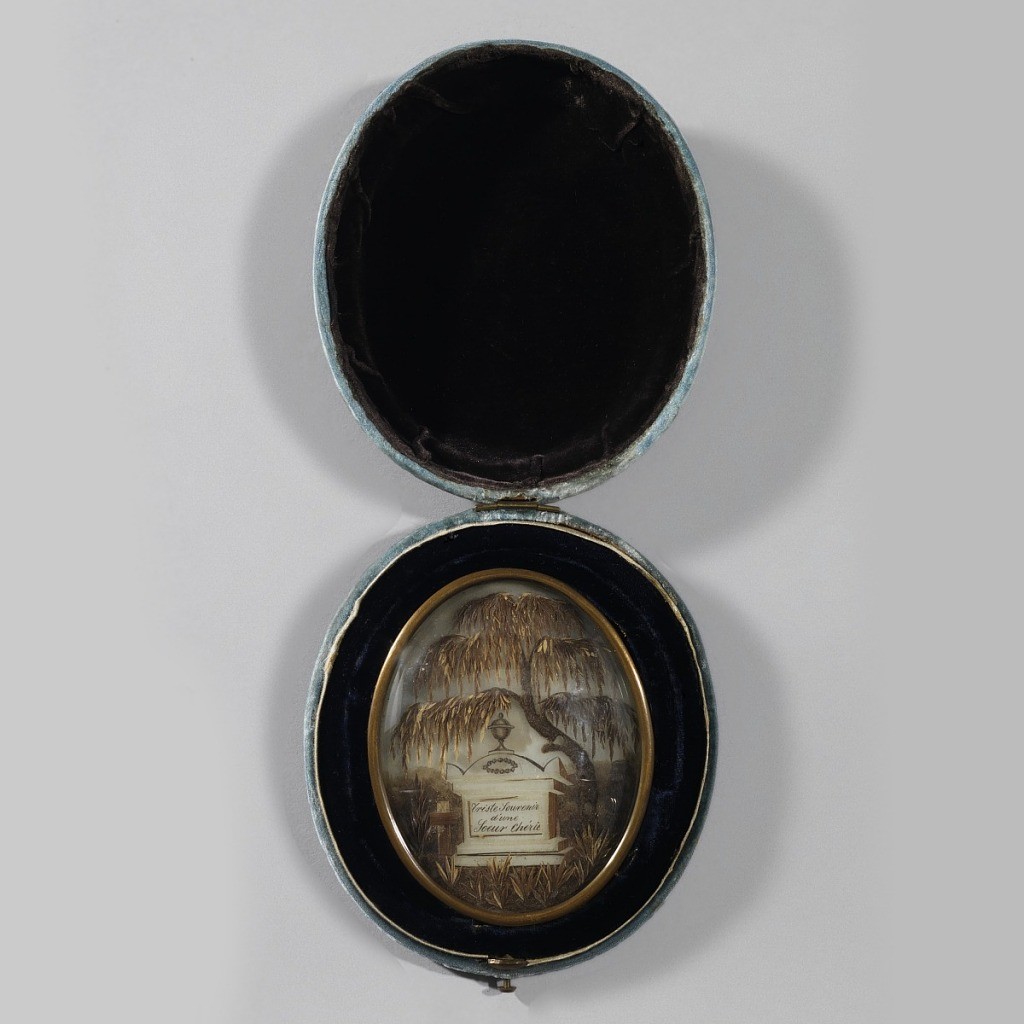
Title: Mourning picture
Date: ca. 1810
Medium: Hair, cardboard, brass, velvet, glass
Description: Oval brass form surrounding scene made of hair, depicting tomb monument topped by urn and inscribed: "Triste souvenir d'une soeur cherie." ("Sad Memory of a Cherished Sister") Tomb flanked by tufts of grass with a weeping willow tree behind, all under a domed glass cover.  Mounted in blue-green velvet-covered oval case, interior covered in grey-green velvet.